Interaction volume radius: 5 \u00c5
Interaction volume height: 15 \u00c5
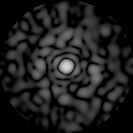
Disorder parameter: 0.8549